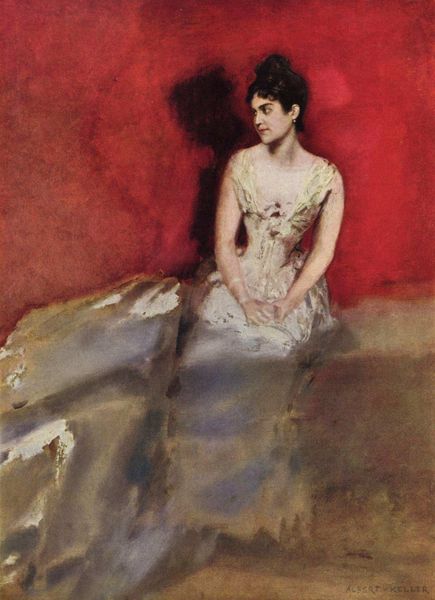
Titel: Porträt der Frau des Künstlers
Künstler: Albert von Keller
Standort: München
Institution: Neue Pinakothek
Schlagwörter: dunkel, gemälde, hand, haut, kopf, schatten, weiß, aquarell, impressionismus, mädchen, sitzen, ausschnitt, blume, braun, brust, busen, decolte, frau, frisur, grau, haar, hell, hintergrund, kleid, licht, mund, ohr, ohrring, paris, pastell, profil, schmuck, schwarz, ölbild, blick, dame, rot, ball, mode, rock, wand, arm, arme, augen, gesicht, silber, bildnis, hals, hände, portrait, porträt, signatur, öl, schlank, auge, bestickt, gold, haare, sitzend, ohrringe, tänzerin, augenbrauen, brünett, dekoltee, lippen, locken, perlen, schultern, schön, seide, traurig, taille, dutt, klar, sofa, ballerina, ballett, mieder, moderne, creme, beige, blue, hands, red, white, black, braut, bun, dark, dark hair, dress, face, gefaltet, green, grey, hair, lace, lady, painting, seated, sit, sitting, wall, woman, um 1900, bed, bett, gown, hochgesteckt, looking, hochsteckfrisur, nachdenklich, warten, knie, klimt, abendkleid, abwenden, form, leinwand, fleck, verziert, schoss, armband, armreif, zigeunerin, verschwommen, halbprofil, silver, folded, girl, head, lap, water, young, reif, abgewendet, poussin, korsett, fleckig, lichtquelle, dekolltee, hochzeit, side, bodice, expression, look, purple, shadow, silk, woamn, wespentaille, korsage, smiling, dunkelhaarig, arms, bracelet, neck, gouache, watercolor, watercolour, artist, thinking, wasser, nolde, unterkleid, earring, impressionist, figure, shoulders, paint, black hair, brautkleid, wallend, train, dancer, passion, evil, dream, left, opf, impression, corset, frida kahlo, earing, shades, hochgesteckte haare, roter hintergrund, hocksteckfrisur, rote wand, young woman, white dress, verschwimmt, stzen, right, gouche, ivory, 19. jhdt, brunette, burgundy, blur, sinister, albert, fuzzy, wedding, waist, turned, siting, adelige, red wall, pl, porterät, scarlet, topknot, smilling, schwarzhaarig, low cut, reiche frau, nackter oberkörper, silck